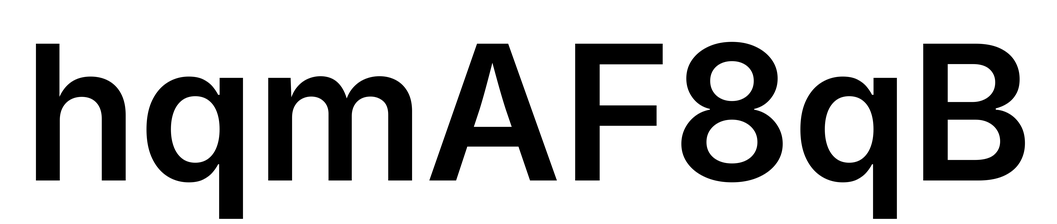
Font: Inter_SemiBold